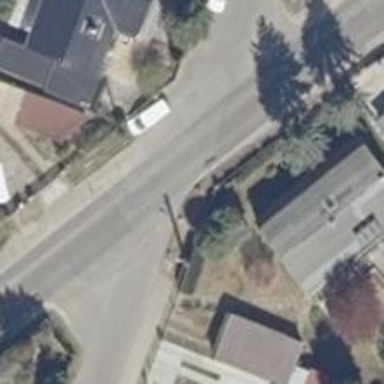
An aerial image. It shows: Smooth asphalt road in residential area.